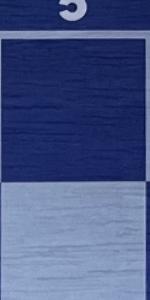
Label: Empty